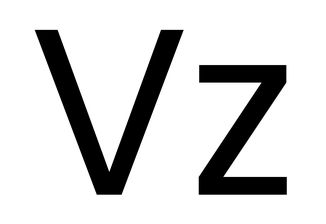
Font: Poppins-Regular